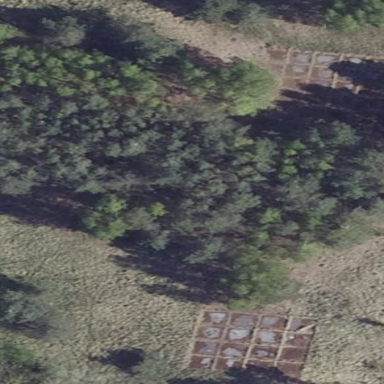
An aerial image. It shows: Broadleaved woodland area.